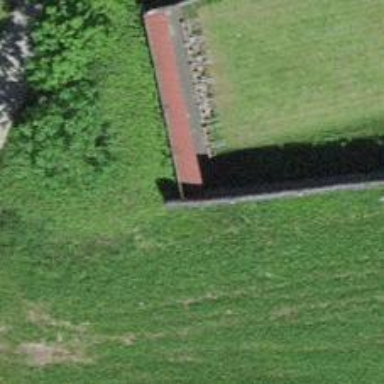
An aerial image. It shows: Retaining wall.